Question: I am working on implementing some custom actions into my tableview. Currently I have created a custom action in below code.
'''
override func tableView(tableView: UITableView, editActionsForRowAtIndexPath indexPath: NSIndexPath) -> [AnyObject]? {
//my custom report Action
var reportAction = UITableViewRowAction(style: UITableViewRowActionStyle.Normal, title: "report problem with product") { (myaction, indexPath) -> Void in
println(myaction)
println(indexPath)
//Close the action programmaticaly
}
reportAction.backgroundColor = UIColor.purpleColor()
return [reportAction]
'''
After I implement the action, and swipe to the left. It correctly displays the purple label with "report problem with product"
The problem is that there seems to be no way to make the table cell swipe back to the regular table view programmaticallys. It thus gets stuck on the screen below.

Any ideas?
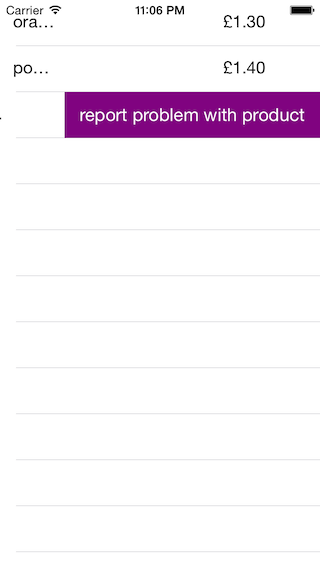
Answer: You want to run.
'''
tableView.setEditing(false, animated: true)
'''